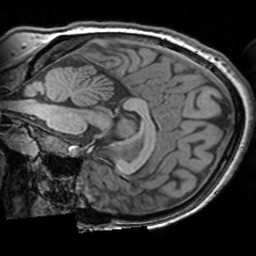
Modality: T1w
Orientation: sagittal
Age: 19
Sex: female
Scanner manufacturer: siemens
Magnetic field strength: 3 T
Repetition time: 1.63 s
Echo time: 0.00311 s